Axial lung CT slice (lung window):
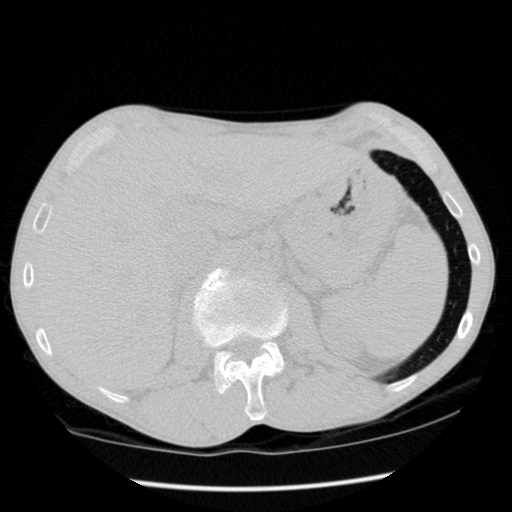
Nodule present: no